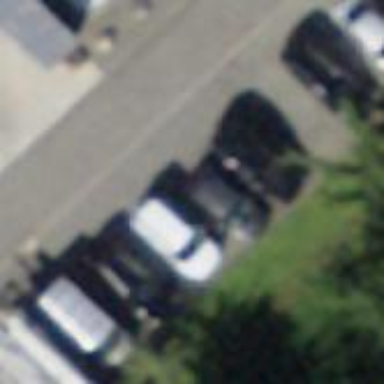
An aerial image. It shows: Parking available on the street side.